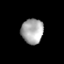
Tissue: prostate
Cell type: T cells
Senescence score: 0.3536
Nuclear area (px): 537
Mean DAPI intensity: 169.616